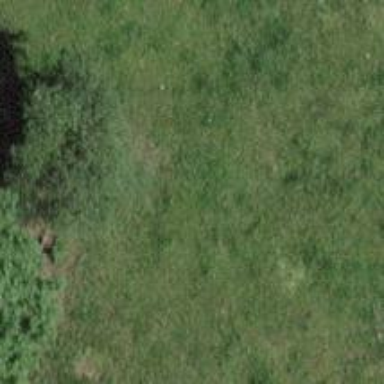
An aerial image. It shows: Single tag "natural: tree."